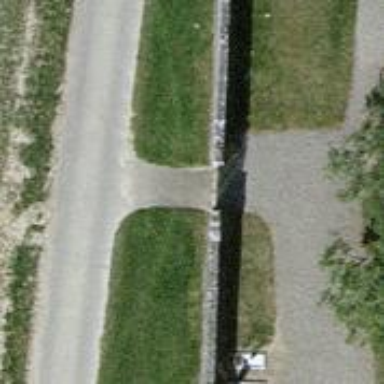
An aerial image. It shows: Gate.